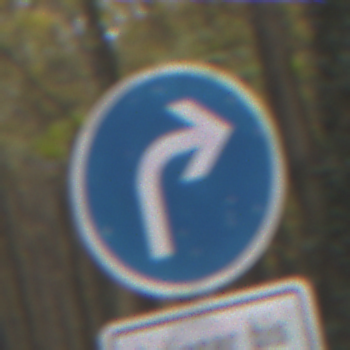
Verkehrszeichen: VorgeschriebeneFahrtrichtungRechts
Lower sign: SonstigeFahrzeugePersonengruppenFrei3
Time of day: MorningAfternoon
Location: Outdoor (Nature)
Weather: Overcast
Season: Autumn
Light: Natural